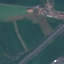
Land use / land cover: Highway